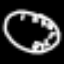
Label: clock